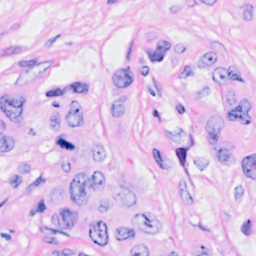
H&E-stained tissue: Breast